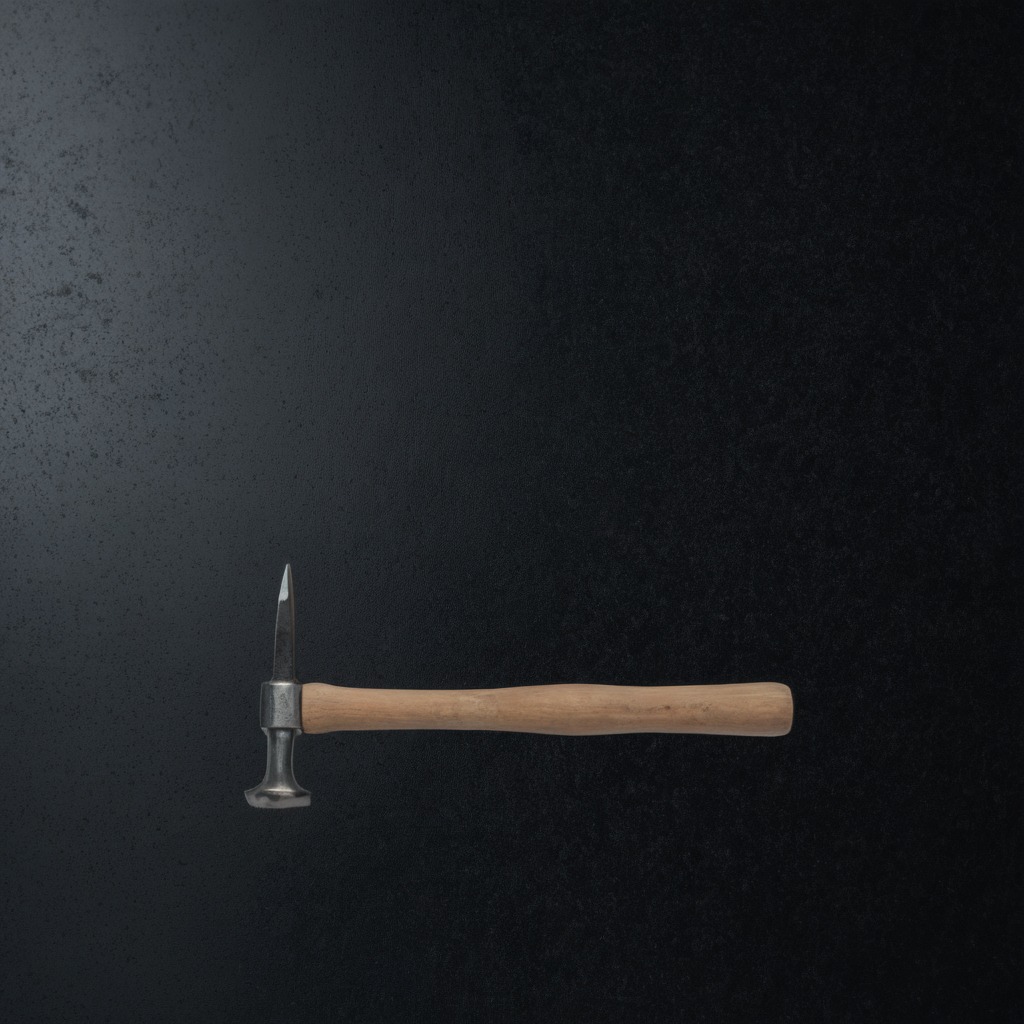
A hammer lying on a clean granite tabletop covered with a black rubber mat inside a workshop at night dim ambient light soft shadows worn but beneath the mat